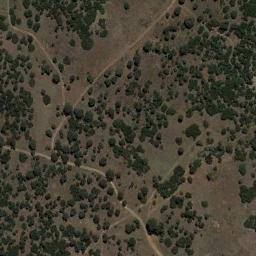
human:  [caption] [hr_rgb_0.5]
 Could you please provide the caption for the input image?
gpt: There are several trees and some weeds in this desert .

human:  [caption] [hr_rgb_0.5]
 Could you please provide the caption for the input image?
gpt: Chaparral is densely distributed on the sand .

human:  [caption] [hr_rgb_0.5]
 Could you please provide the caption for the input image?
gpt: A few dirt roads lie in the chaparral .

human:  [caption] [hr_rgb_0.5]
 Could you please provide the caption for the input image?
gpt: The chaparral is on the desert with some roads pass by .

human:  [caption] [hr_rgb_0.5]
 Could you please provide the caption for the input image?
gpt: Some disconnected green chaparrals grow on the wasteland .